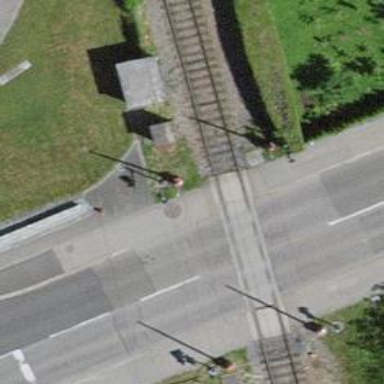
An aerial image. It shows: Railway level crossing.